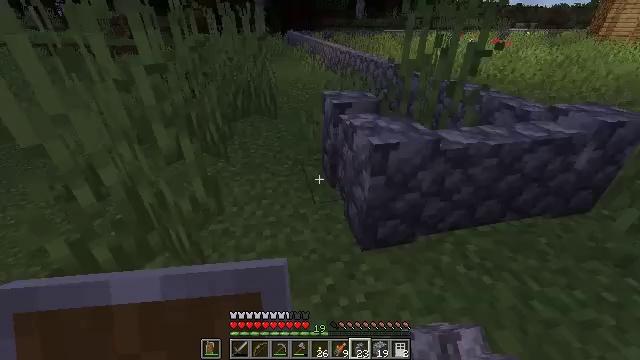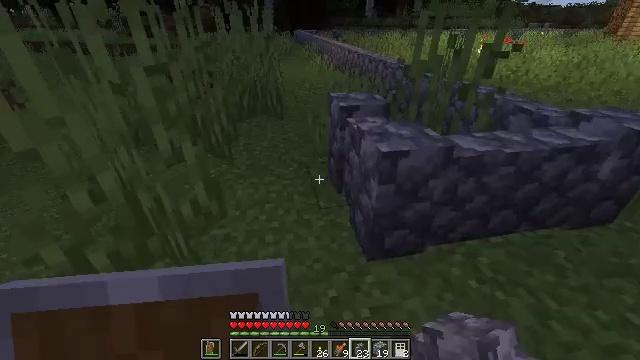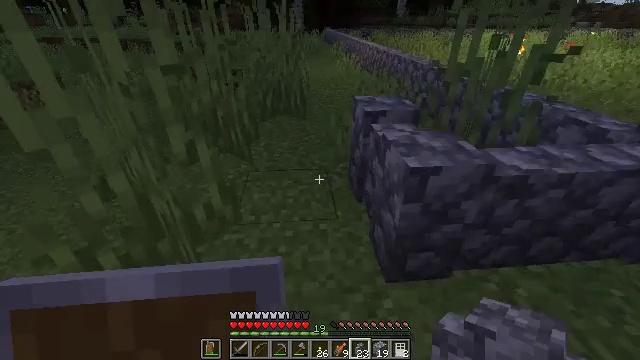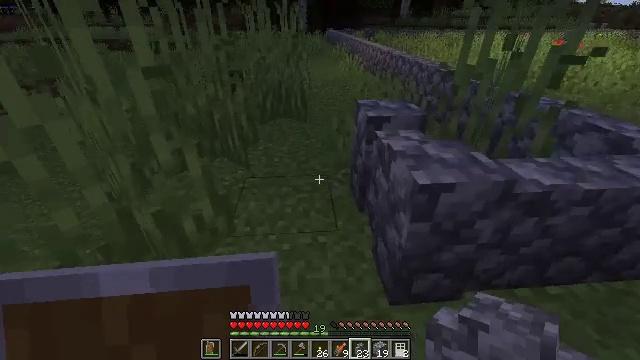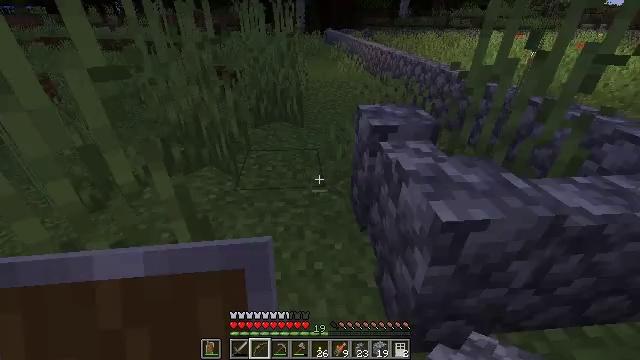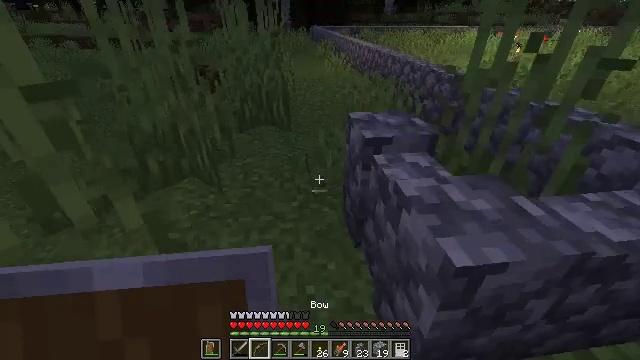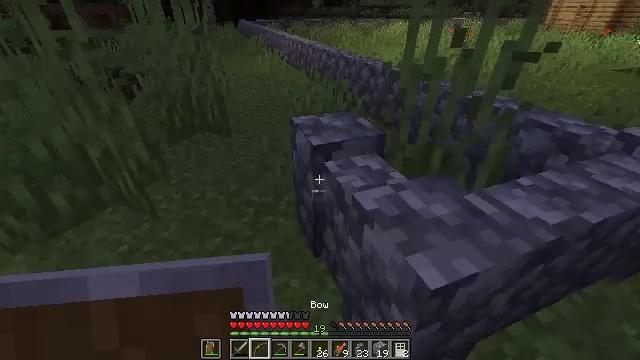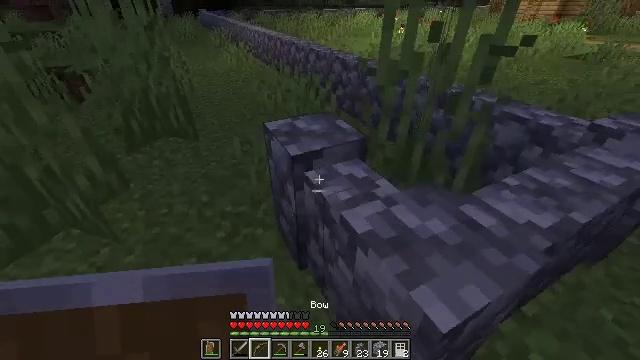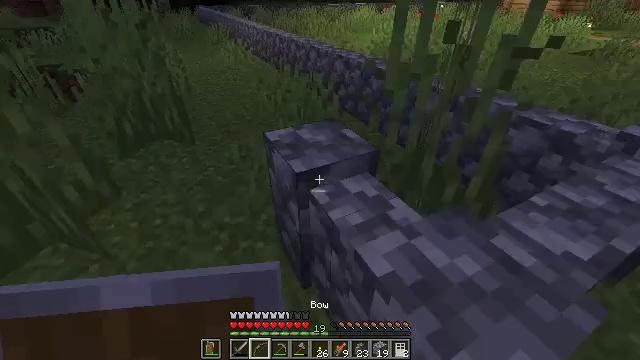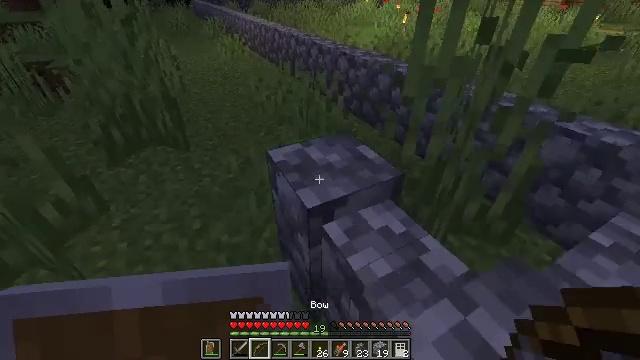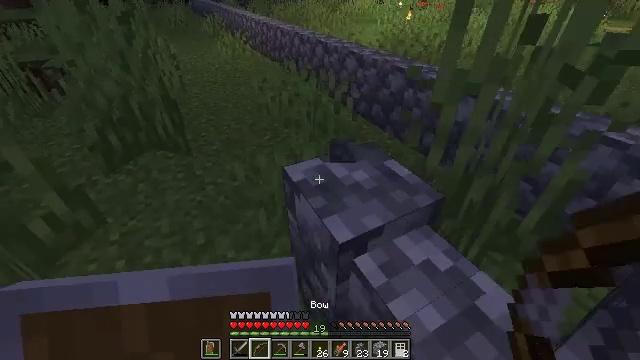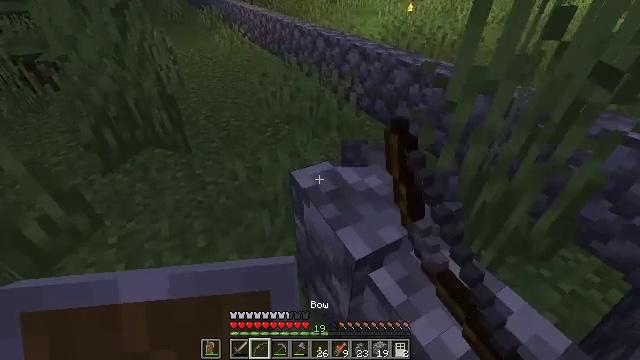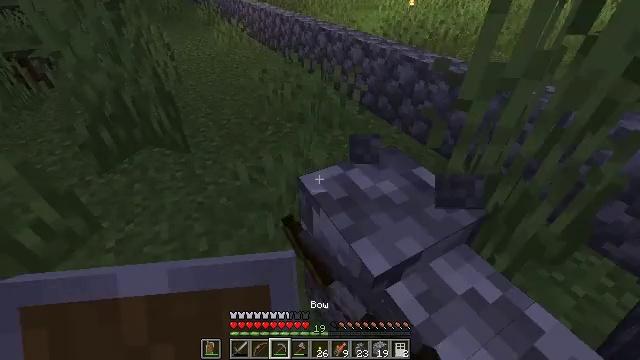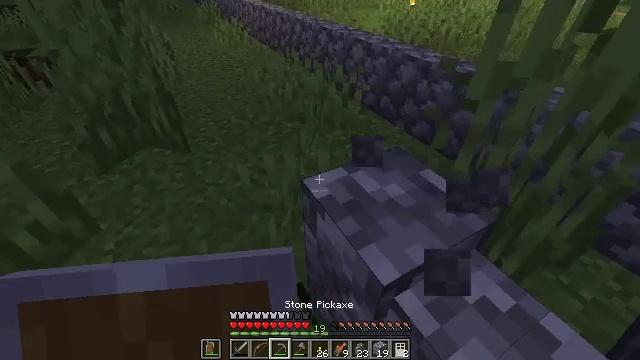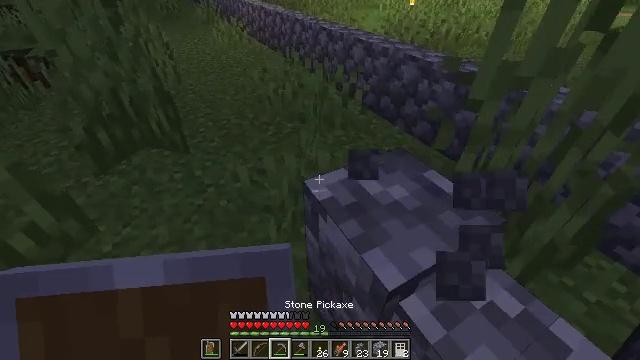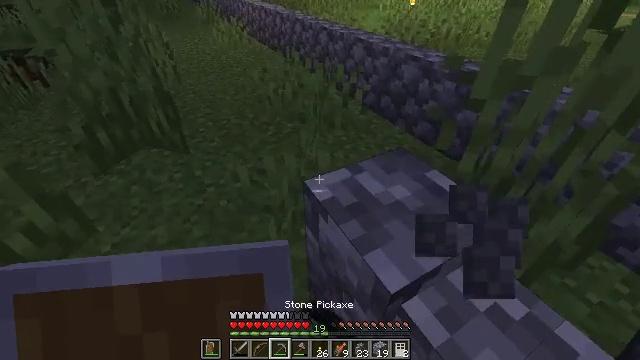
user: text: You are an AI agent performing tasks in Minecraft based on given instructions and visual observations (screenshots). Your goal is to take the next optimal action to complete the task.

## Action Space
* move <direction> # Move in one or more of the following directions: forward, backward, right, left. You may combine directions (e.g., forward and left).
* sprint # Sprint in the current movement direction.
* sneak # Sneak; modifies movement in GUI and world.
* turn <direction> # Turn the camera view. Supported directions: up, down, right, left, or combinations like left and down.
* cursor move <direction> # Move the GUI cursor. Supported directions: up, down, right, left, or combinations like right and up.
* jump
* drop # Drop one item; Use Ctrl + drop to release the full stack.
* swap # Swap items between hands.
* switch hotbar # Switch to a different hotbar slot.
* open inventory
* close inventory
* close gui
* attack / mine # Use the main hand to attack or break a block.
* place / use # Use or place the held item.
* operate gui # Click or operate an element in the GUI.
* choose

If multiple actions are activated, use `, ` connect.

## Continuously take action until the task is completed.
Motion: motion action
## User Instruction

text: Remove the cobblestone wall block.
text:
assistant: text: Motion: move forward, turn left
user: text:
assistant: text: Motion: move forward, turn left
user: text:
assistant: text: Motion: move forward
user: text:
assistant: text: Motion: move forward, switch to hotbar 2
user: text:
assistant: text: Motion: move forward, turn right, switch to hotbar 2
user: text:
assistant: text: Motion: move forward, turn right, switch to hotbar 2
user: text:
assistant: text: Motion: move forward, turn right and down
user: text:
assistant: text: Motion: move forward
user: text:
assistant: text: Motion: move forward, turn down
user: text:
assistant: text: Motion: move forward, attack / mine
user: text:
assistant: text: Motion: turn down, attack / mine
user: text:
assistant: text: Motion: attack / mine, switch to hotbar 3
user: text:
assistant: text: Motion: attack / mine, switch to hotbar 3
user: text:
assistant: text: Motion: attack / mine, switch to hotbar 3
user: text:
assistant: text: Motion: attack / mine
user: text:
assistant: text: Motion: turn right and down, attack / mine
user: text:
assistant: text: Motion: turn right, attack / mine
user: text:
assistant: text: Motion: turn right, attack / mine
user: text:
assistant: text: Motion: attack / mine
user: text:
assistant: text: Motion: attack / mine
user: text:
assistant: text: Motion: attack / mine
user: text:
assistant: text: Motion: attack / mine
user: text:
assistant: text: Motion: attack / mine
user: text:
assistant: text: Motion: attack / mine
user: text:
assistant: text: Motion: attack / mine
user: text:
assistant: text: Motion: attack / mine
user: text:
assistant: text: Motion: attack / mine
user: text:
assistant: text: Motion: turn right and down, attack / mine
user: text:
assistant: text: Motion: turn right and down, attack / mine
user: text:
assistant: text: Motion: attack / mine